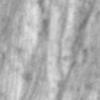
Label: no_change